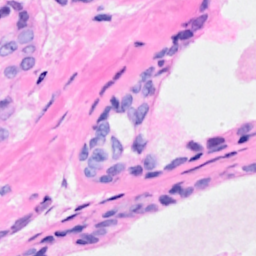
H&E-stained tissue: Breast